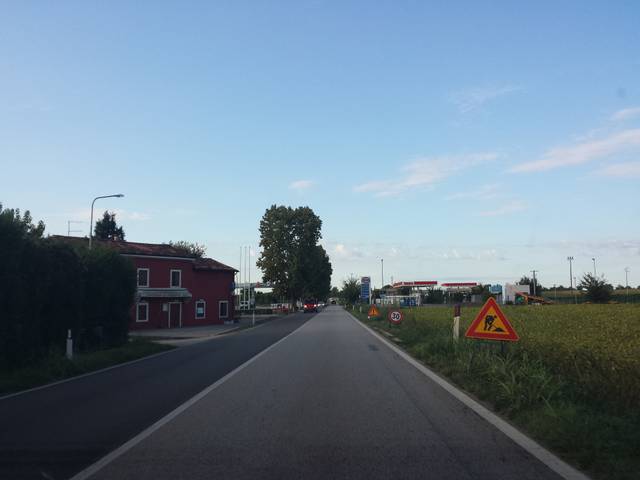
Region: Italy
Coordinates: 45.471, 11.409